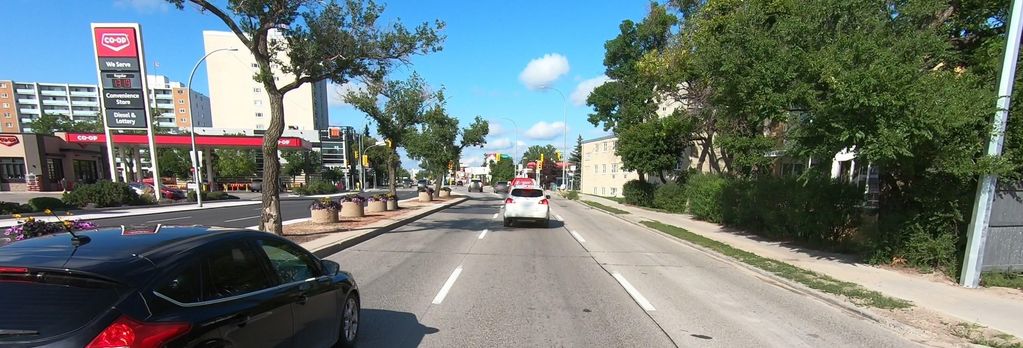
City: winnipeg